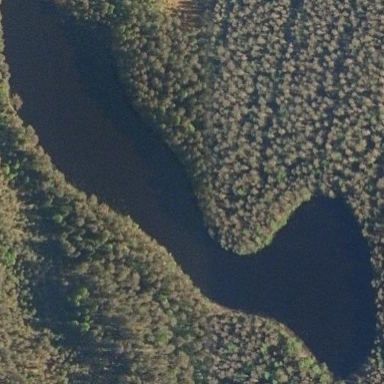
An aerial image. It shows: Serene lake surrounded by nature.